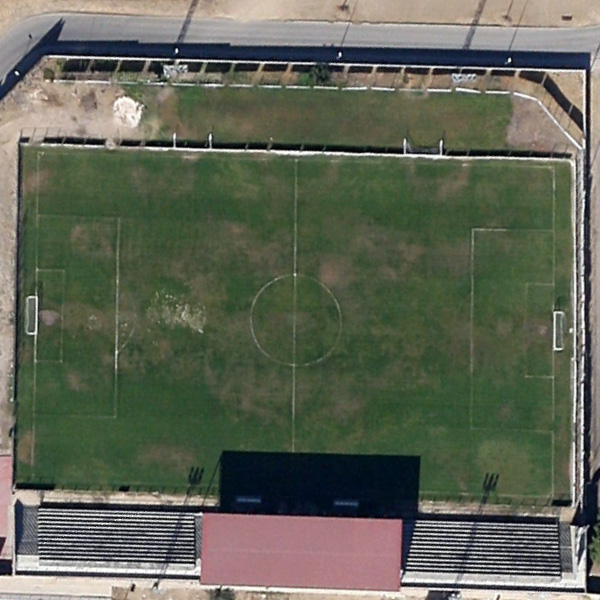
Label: Playground